Question: In a doc-based ARC-enabled application I have a WebView that is opening an HTML file. The idea is to do some editing, and then save to WebArchive. When I run Instruments I find random leaks as in the image below. I am not initializing anything with 'malloc', why am I getting them? (I get the leaks when I start opening and closing windows.)
'''
#import <Cocoa/Cocoa.h>
#import <WebKit/WebKit.h>
@interface KBDocument : NSPersistentDocument {
IBOutlet WebView *webView;
}
'''
'''
- (void)windowControllerDidLoadNib:(NSWindowController *)aController
{
[super windowControllerDidLoadNib:aController];
NSString *urlStr = @"file:///Users/.........../Content/1/index.html";
NSURL *url = [NSURL URLWithString:urlStr];
NSURLRequest *requestObj = [NSURLRequest requestWithURL:url];
[[webView mainFrame] loadRequest:requestObj];
[webView setEditable:YES];
}
'''

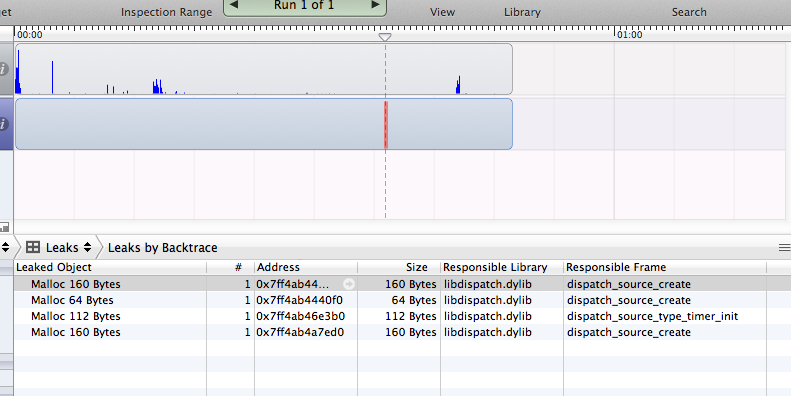
Answer: Well, you can see that the offending library is libdispatch; so it doesn't seems that your code is in error.
Libdispatch <URL> is described here. You could check it out if you want to know more.